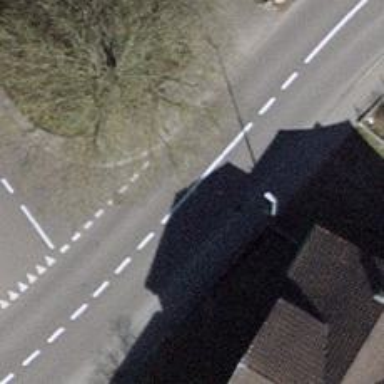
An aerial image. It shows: Uncontrolled zebra crossing on the road.